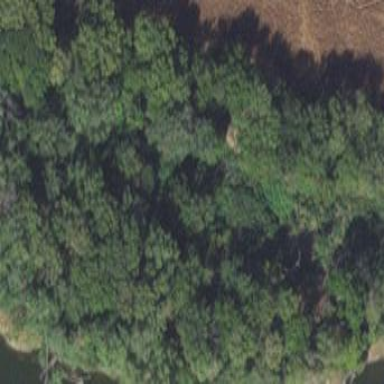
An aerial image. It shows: Deciduous broadleaved woodland.